Field crop: maize
Growth stage: 2
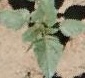
Species: datura